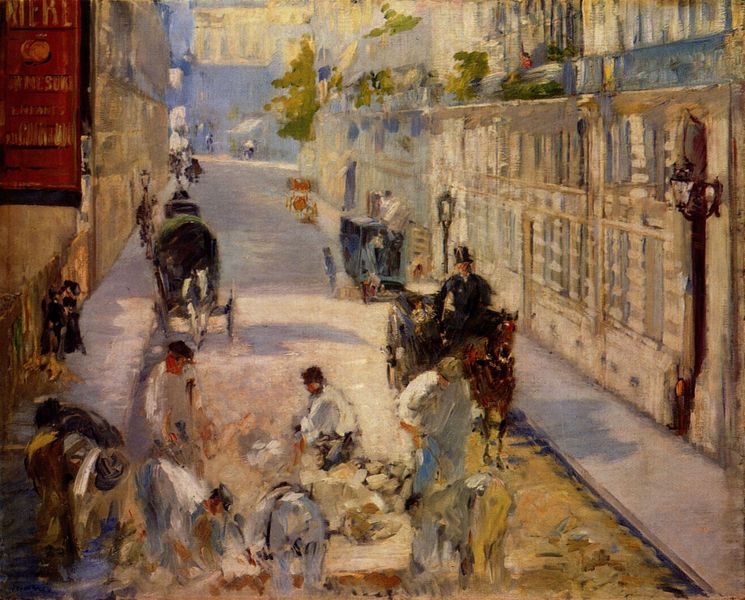
Titel: Straßenarbeiter, Rue de Berne
Künstler: Édouard Manet
Standort: London
Institution: Collection Lord Butler
Schlagwörter: baum, blau, dunkel, gemälde, mann, schatten, weiß, aquarell, bäume, gelb, grün, impressionismus, menschen, ocker, sand, stadt, braun, elegant, fenster, frau, fussgänger, grau, hell, hintergrund, holz, hut, hüte, impressionisme, lampe, laterne, laternen, licht, männer, paris, renoir, schwarz, strasse, tisch, vordergrund, dach, gebäude, haus, rot, weg, beige, leute, malerei, zylinder, mützen, öl, häuser, sonne, wege, pflanzen, zilinder, arbeit, genre, karren, kinder, pferd, pferde, balkon, fassade, fassaden, gasse, pflaster, knaben, kutsche, kutschen, markt, arbeiter, französisch, wagen, blue, gathering, hat, lamp, men, people, red, white, black, expressionism, france, green, grey, painting, wall, windows, spielen, brown, perspective, balkone, impression, schild, bürgersteig, gehsteig, gehweg, trottoir, plakat, kutscher, sonnig, fries, sims, gesims, has, horses, man, stone, tree, straßenlampe, building, houses, lane, street, sun, trees, icht, light, night, plants, road, color, impressionism, coat, realism, hats, french, schaufel, cheval, chevaux, children, town, ville, victorian, baustelle, city, lamps, bauarbeiten, cart, pferdekutsche, esquisse, fasade, buildings, construction, colors, shine, pissarro, animal, carriage, horse, impressionist, zilynder, impressionniste, bauarbeiter, carrosse, réalisme, vegetation, paint, cityscape, working, playing, gentleman, sidewalk, top hat, männeer, worker, sunlit, ausbessern, gentlemen, rue, fussgängerweg, strassenbau, cariage, carriages, workers, pflasterer, van gogh, pflastern, sign, caillebotte, sisley, sisle, strassenarbeit, strassenarbeiter, strassenbauer, batiment, street scene, streetlamp, vincent, shutter, schiöd, cobblestone, vendors, edwardian, ally, l, abre, lampen laterne, picking, curb, colores, boulevard, abres, ulica, phaeton, sidwalk, jahač, loindon, lamplight, immpressionism, fassades, roadworks, irue, carrosses